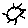
Label: sun